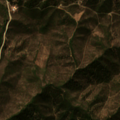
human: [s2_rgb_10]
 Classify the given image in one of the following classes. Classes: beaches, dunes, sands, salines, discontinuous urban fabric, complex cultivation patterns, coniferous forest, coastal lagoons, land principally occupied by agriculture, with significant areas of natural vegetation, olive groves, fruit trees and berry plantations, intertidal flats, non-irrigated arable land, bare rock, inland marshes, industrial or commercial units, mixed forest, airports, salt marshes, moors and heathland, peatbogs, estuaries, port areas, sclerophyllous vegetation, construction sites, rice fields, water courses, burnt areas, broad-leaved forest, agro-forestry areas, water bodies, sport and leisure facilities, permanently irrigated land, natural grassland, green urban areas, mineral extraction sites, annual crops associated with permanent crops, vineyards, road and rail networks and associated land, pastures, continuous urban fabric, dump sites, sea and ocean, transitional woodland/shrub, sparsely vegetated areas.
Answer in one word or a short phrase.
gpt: broad-leaved forest, sclerophyllous vegetation, transitional woodland/shrub